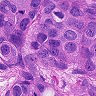
Metastatic tissue present: yes